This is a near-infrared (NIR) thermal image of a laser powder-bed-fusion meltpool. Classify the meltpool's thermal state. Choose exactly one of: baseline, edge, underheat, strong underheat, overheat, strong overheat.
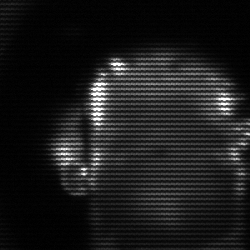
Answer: baseline